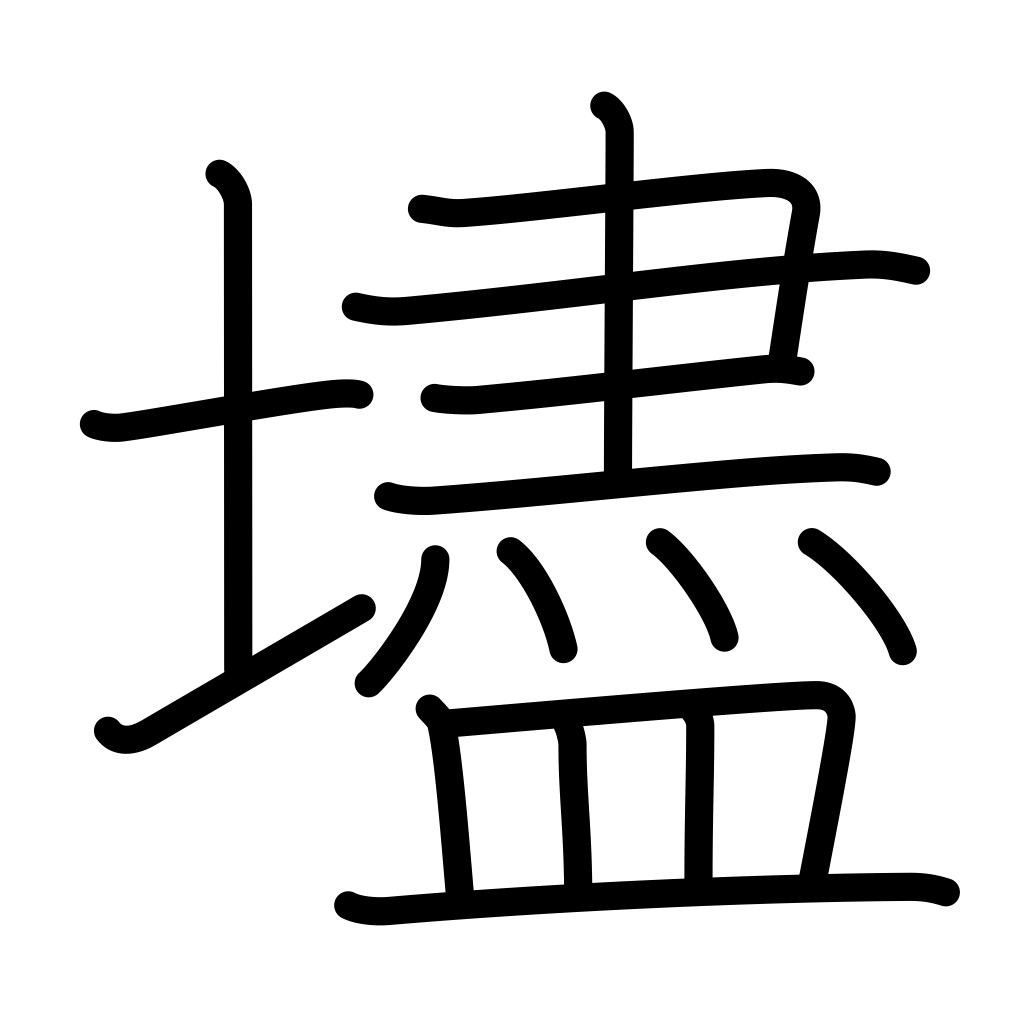
Meaning: steep slope